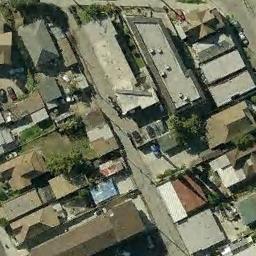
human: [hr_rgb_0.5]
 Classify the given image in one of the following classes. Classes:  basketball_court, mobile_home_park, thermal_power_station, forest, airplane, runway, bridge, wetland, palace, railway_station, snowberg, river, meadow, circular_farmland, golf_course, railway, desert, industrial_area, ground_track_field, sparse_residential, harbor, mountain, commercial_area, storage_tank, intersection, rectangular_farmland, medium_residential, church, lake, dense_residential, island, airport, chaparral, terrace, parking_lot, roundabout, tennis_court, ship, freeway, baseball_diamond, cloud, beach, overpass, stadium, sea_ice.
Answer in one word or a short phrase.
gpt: dense_residential